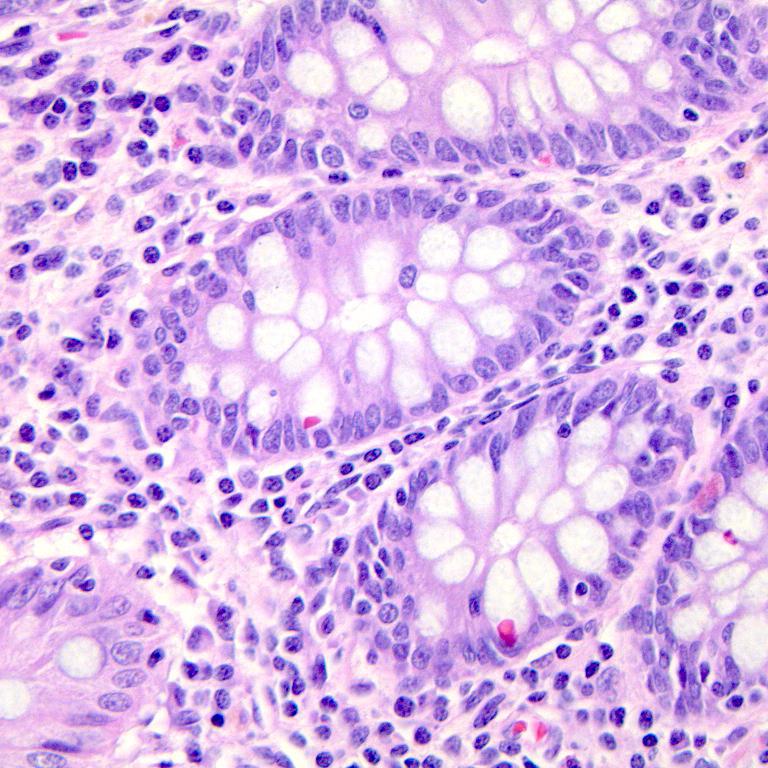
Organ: colon
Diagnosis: benign